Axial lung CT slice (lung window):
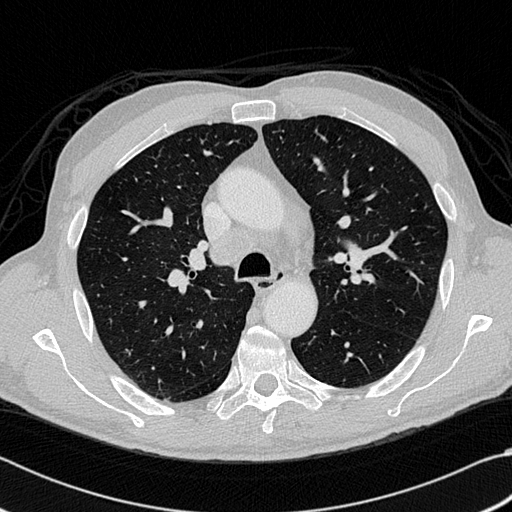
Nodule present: no